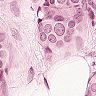
Metastatic tissue present: yes